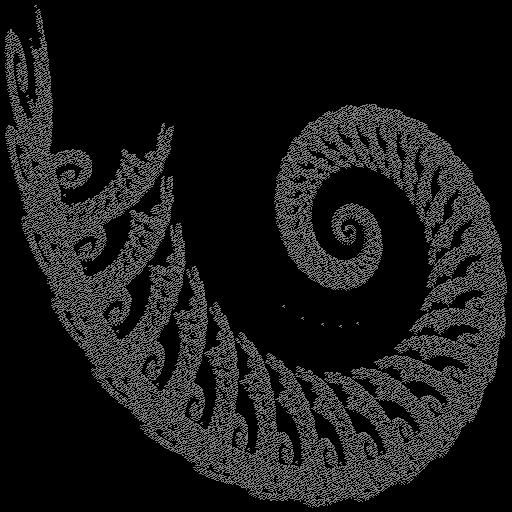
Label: octopuslegs